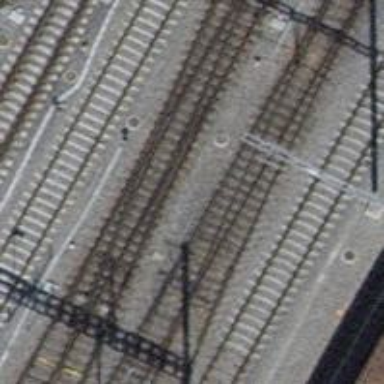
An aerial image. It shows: Railway siding with one electrified track and contact line.